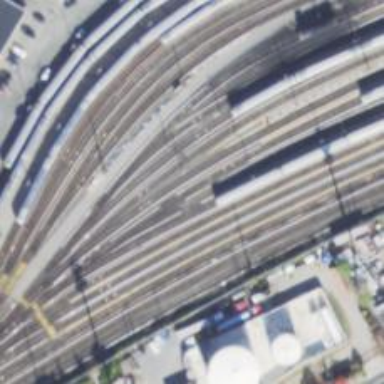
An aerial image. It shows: Electrified rail service yard.